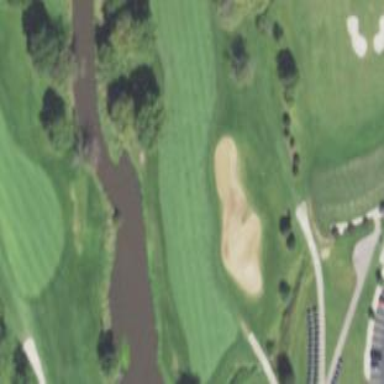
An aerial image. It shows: Golf fairway surrounded by grass.